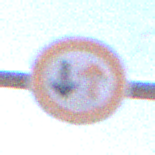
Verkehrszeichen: VorrangDesGegenverkehrs
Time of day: Midday
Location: Outdoor (Nature)
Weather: Clear
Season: NotSpecified
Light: Natural